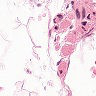
Metastatic tissue present: no